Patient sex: M
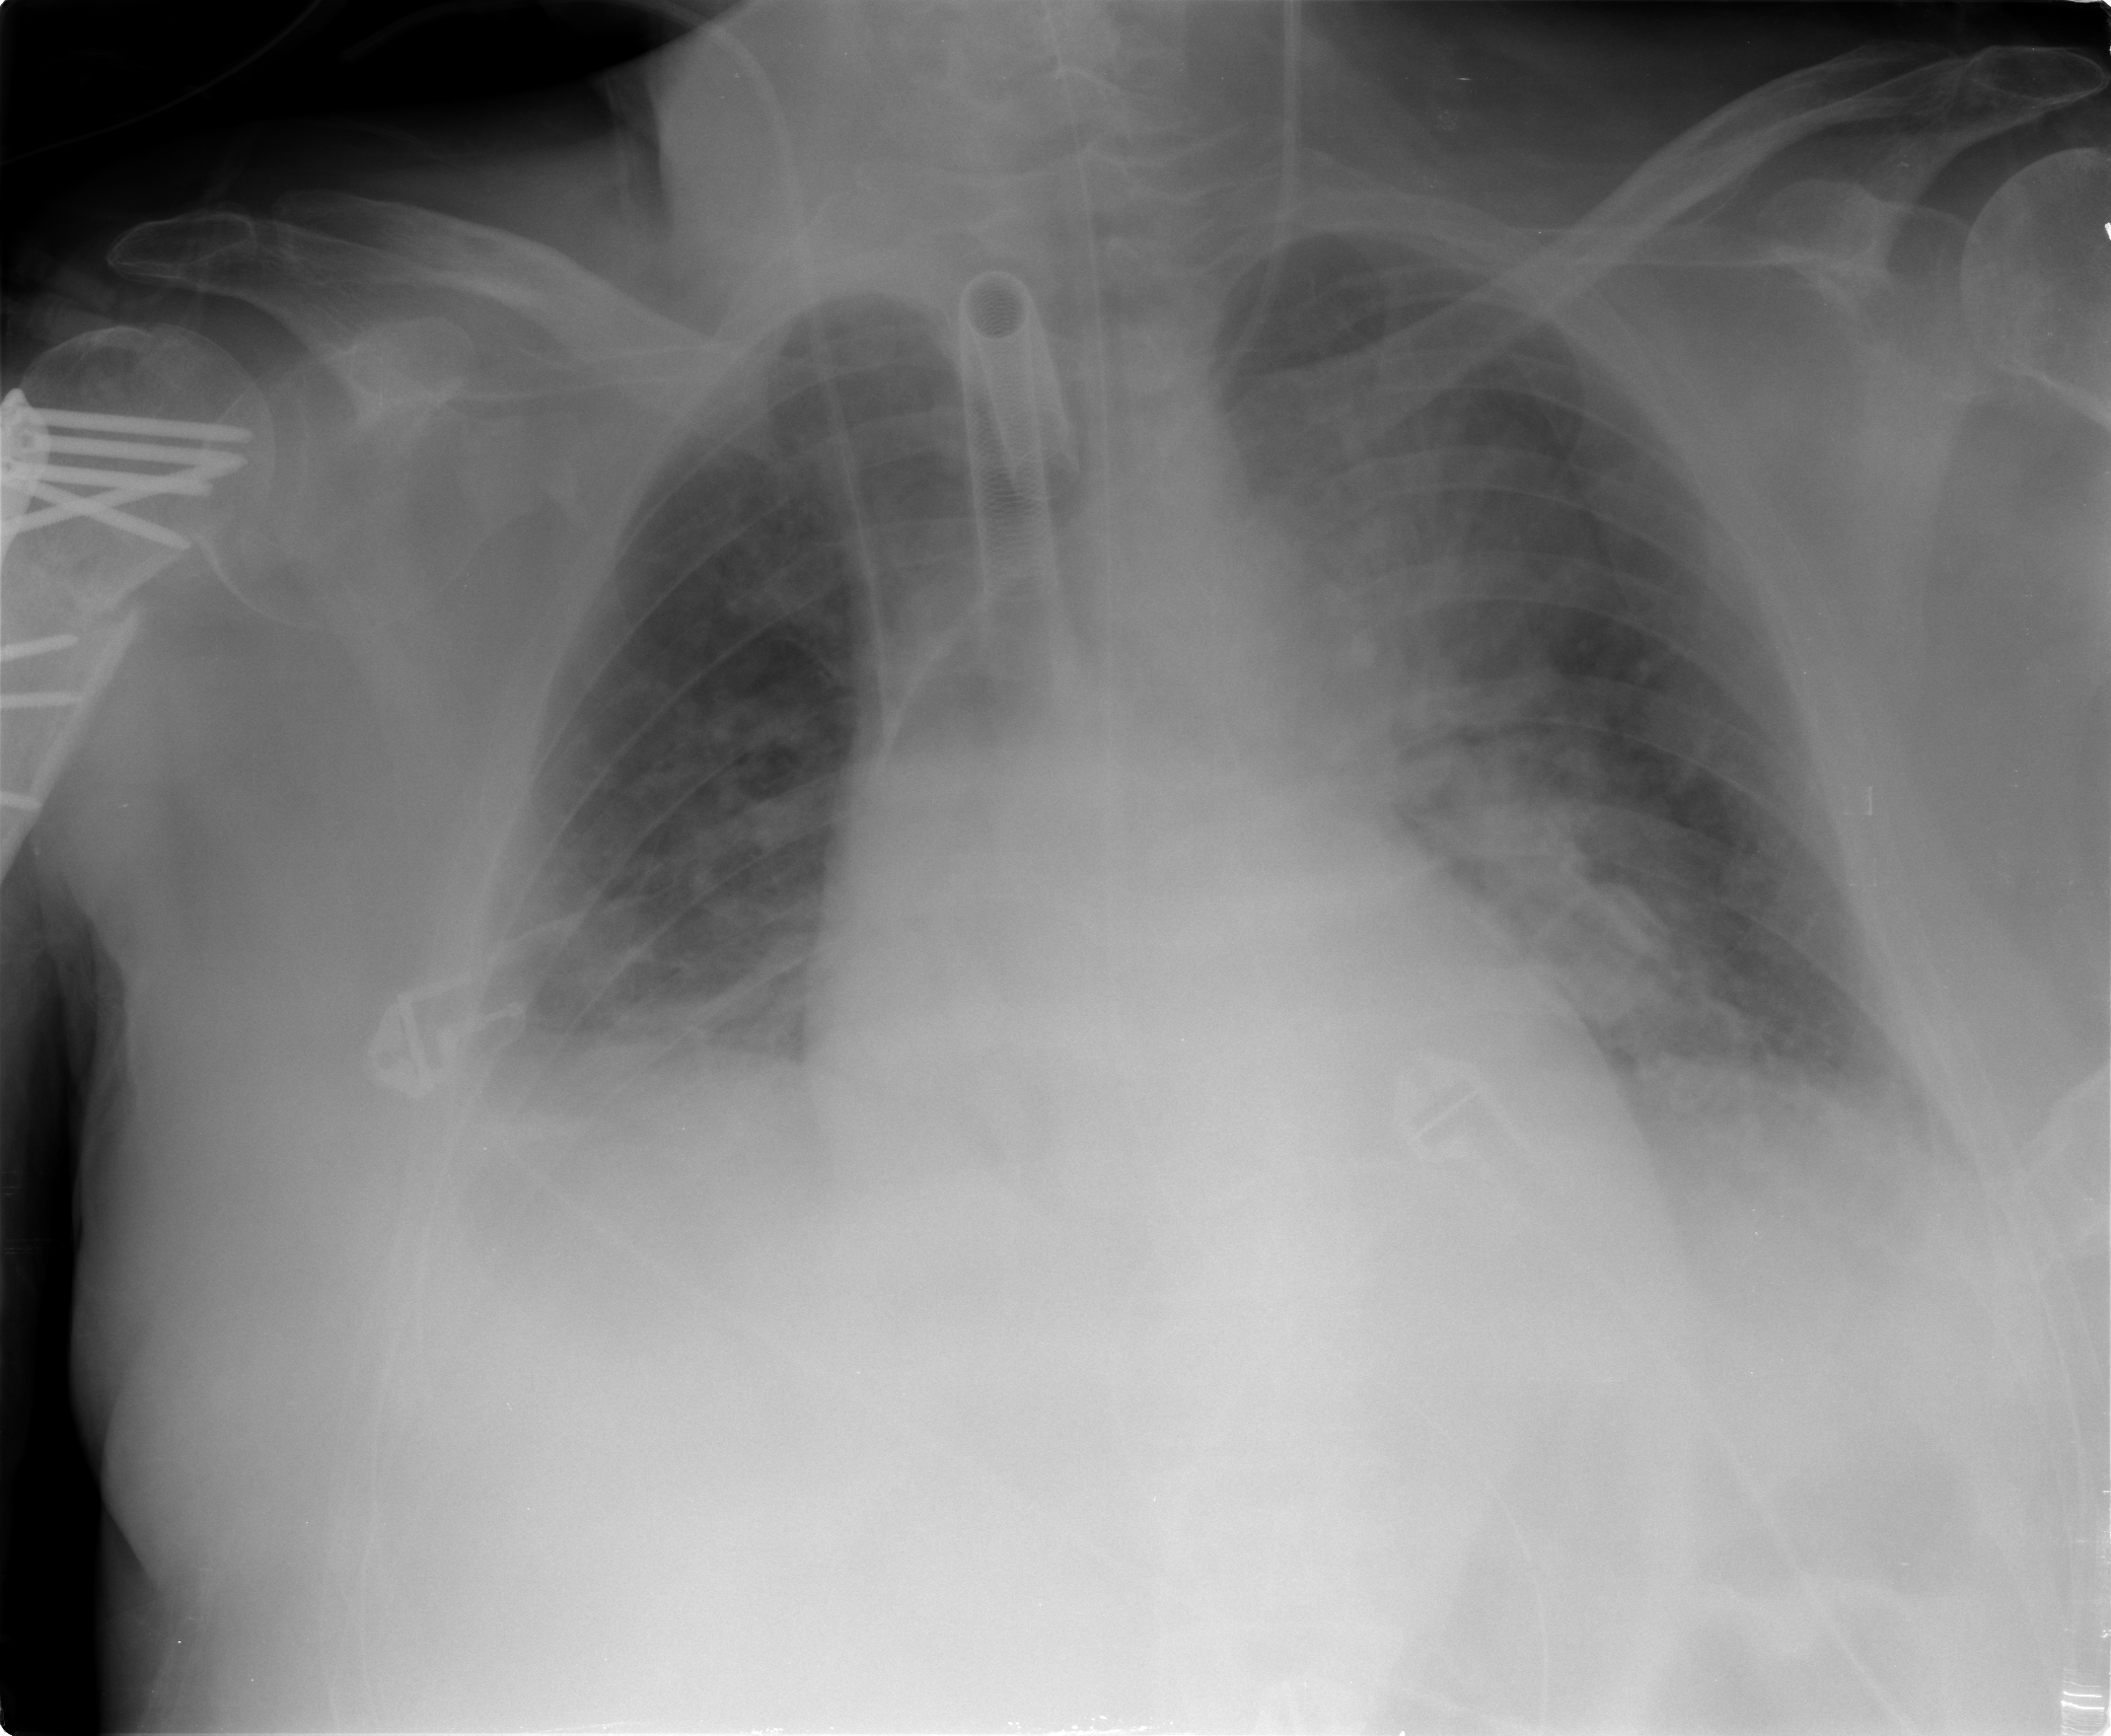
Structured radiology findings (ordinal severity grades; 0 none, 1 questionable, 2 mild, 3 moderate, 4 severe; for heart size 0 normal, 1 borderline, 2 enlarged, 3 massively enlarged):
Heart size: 2
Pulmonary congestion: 2
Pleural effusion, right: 1
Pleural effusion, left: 1
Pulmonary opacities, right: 1
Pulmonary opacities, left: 2
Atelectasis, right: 2
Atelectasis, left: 3